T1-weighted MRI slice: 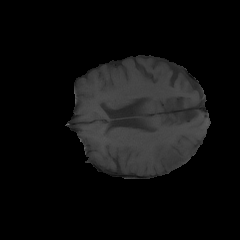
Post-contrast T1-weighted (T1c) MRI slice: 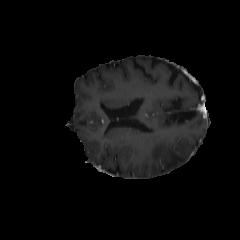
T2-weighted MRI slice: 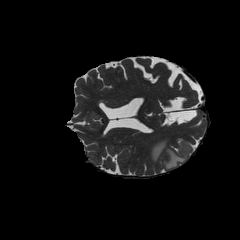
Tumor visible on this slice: yes